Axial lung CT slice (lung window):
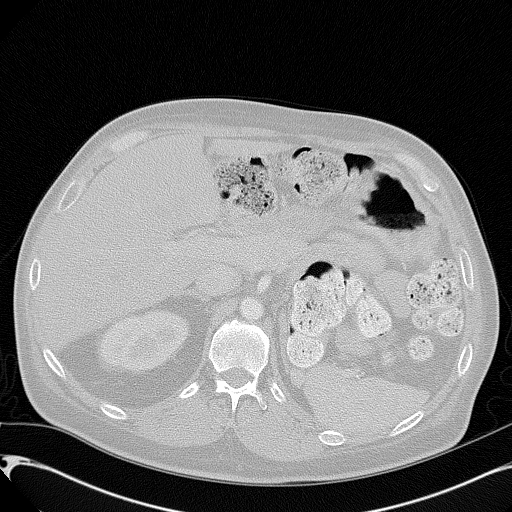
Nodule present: no